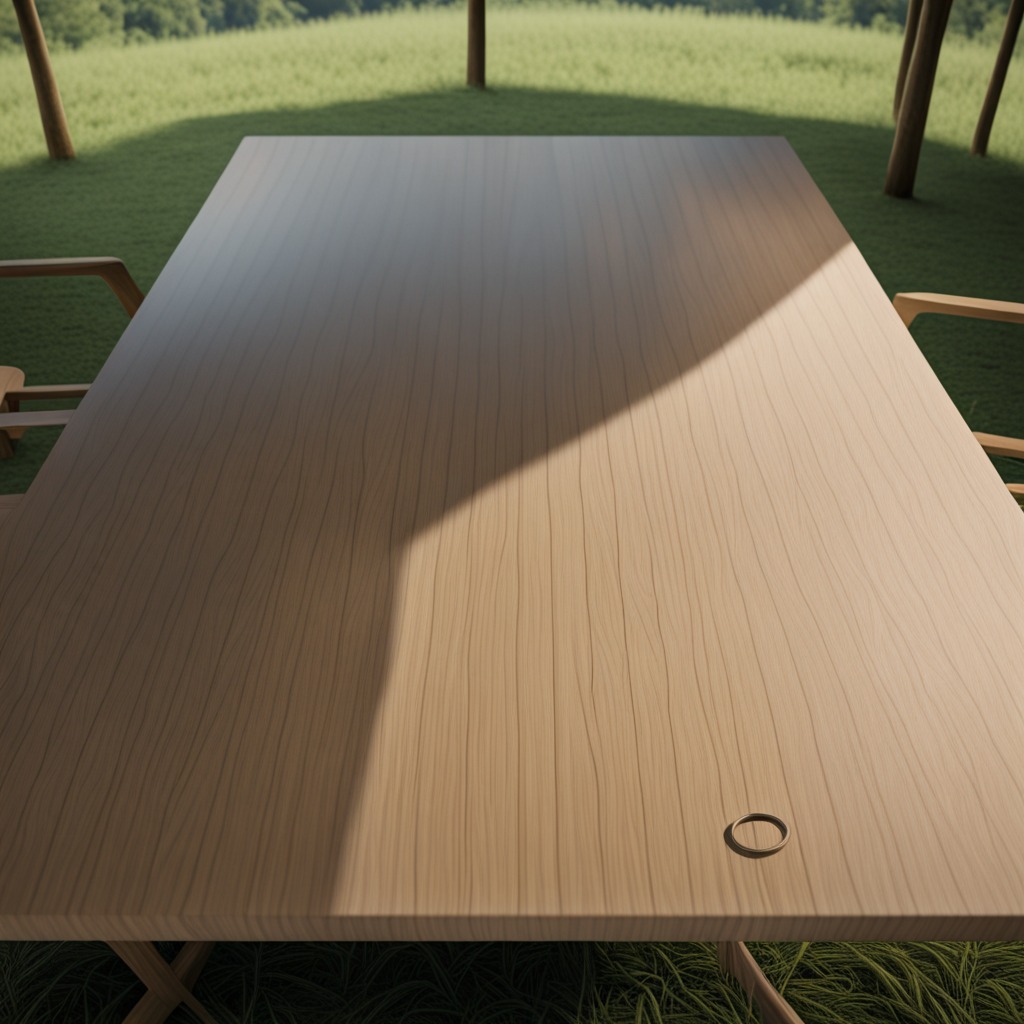
A flat metal washer is lying on a wooden table inside a jungle field workshop tent humid ambient light worn but